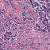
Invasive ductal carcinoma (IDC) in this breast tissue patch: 1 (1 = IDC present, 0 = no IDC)